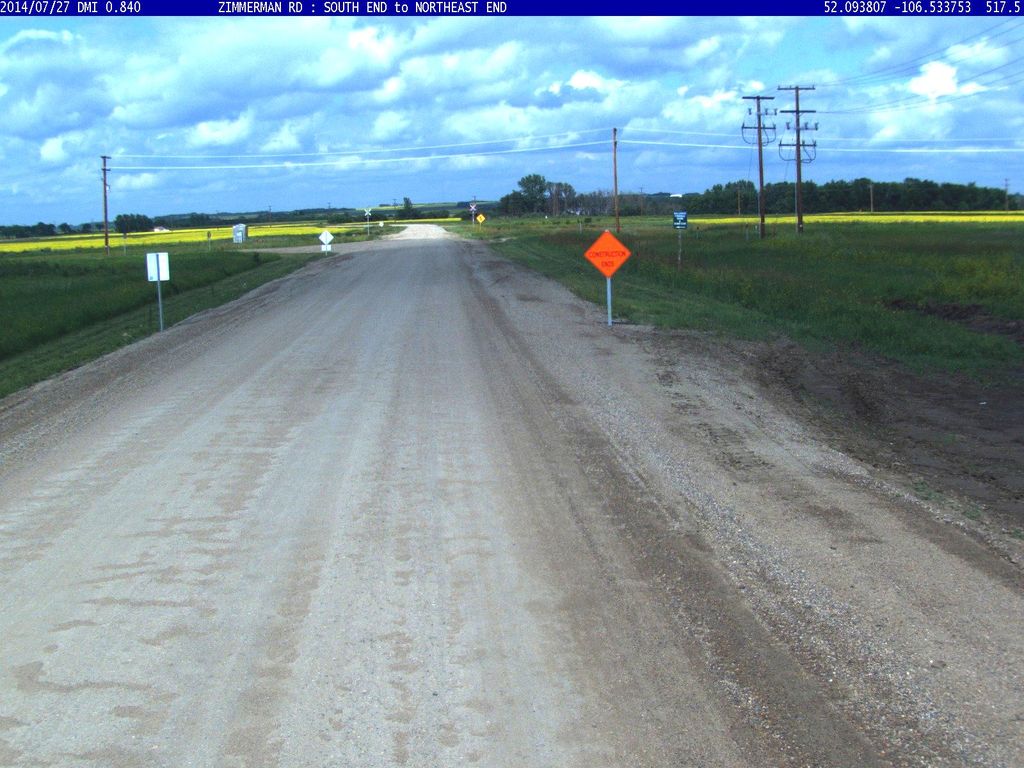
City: saskatoon